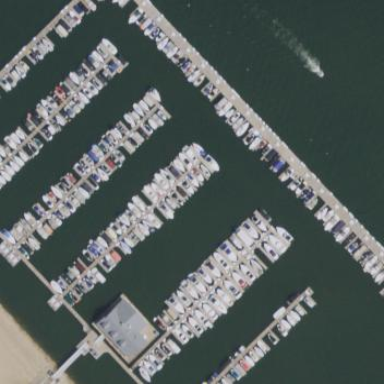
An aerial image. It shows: Marina area for leisure land.